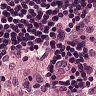
Metastatic tissue present: no